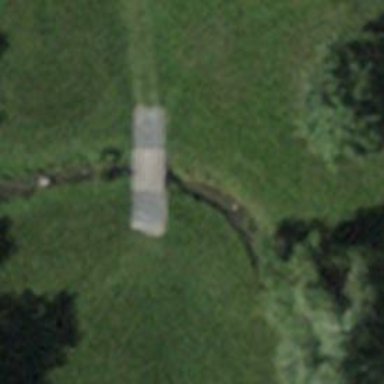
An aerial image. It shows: Service road bridge designated for golf cart use.